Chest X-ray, AP view. Patient: 26 years old, sex M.
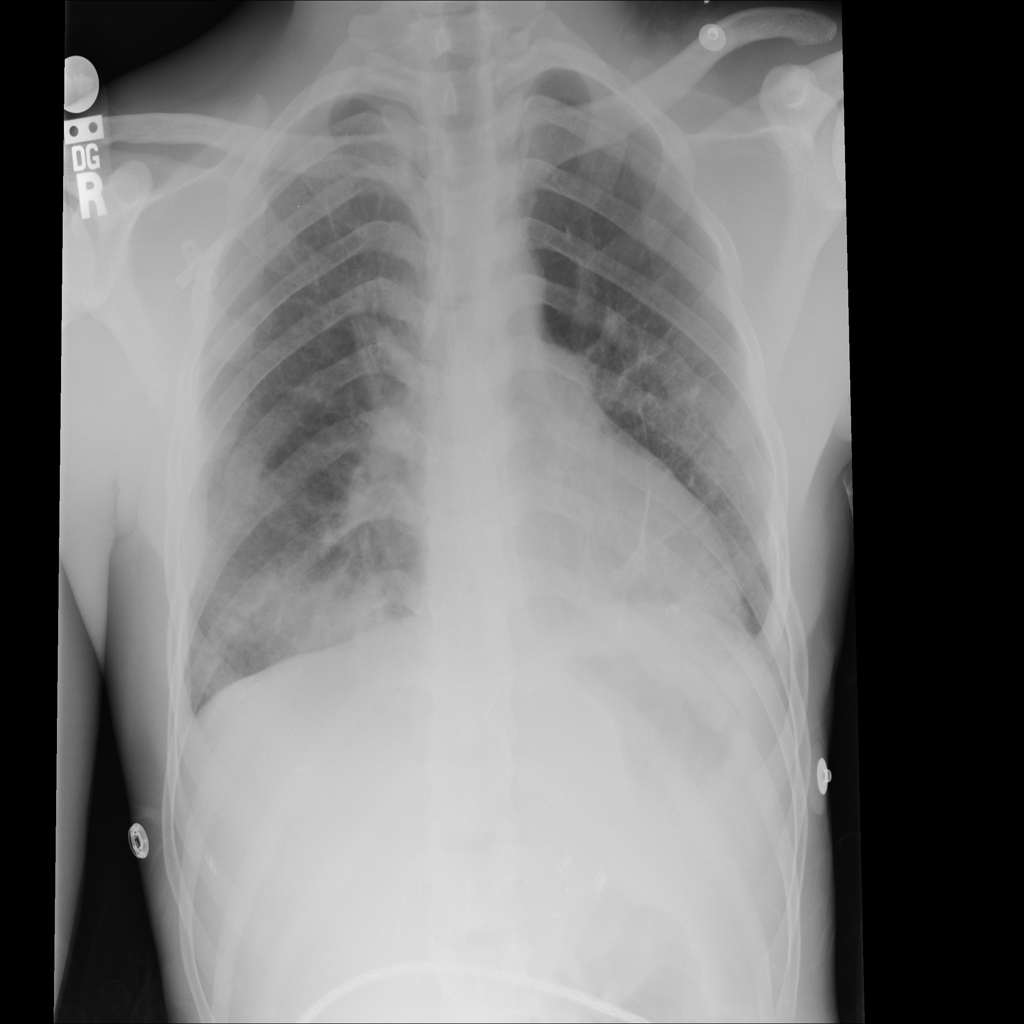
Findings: No Finding